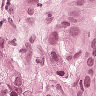
Metastatic tissue present: yes